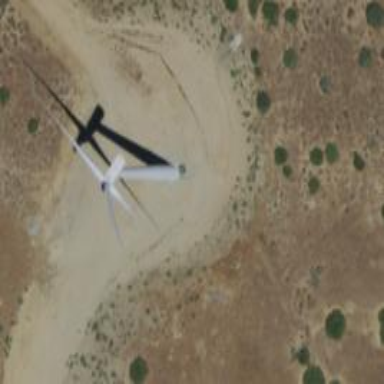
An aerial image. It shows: Wind generator powered by horizontal-axis wind turbine.